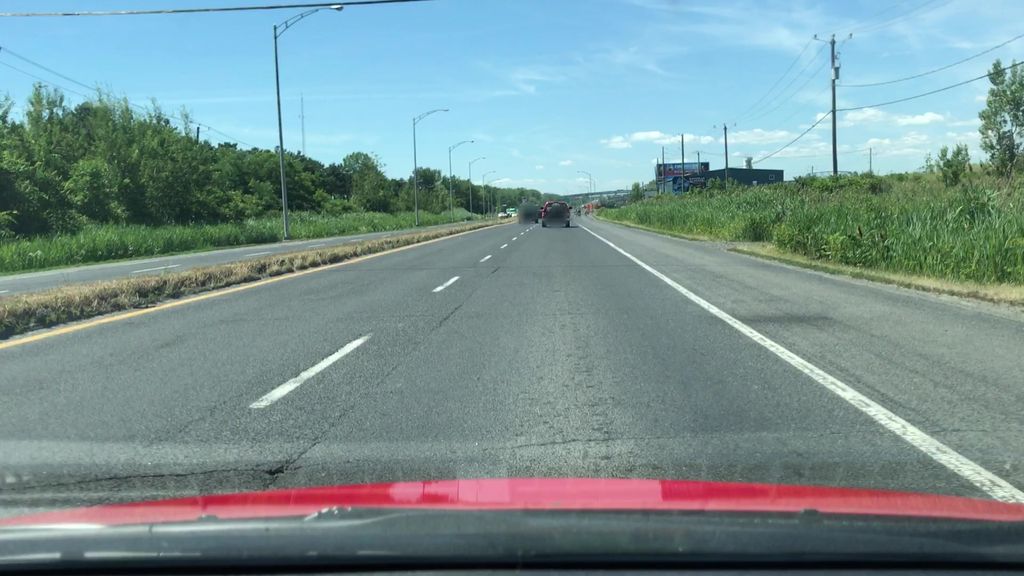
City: montreal